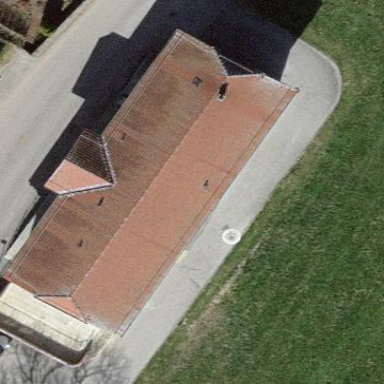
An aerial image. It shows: Simple house.